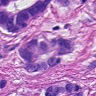
Metastatic tissue present: yes